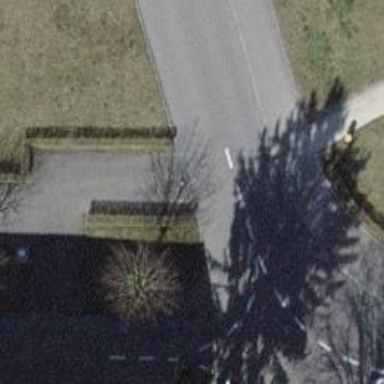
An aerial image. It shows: Unmarked road crossing.